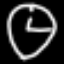
Label: clock